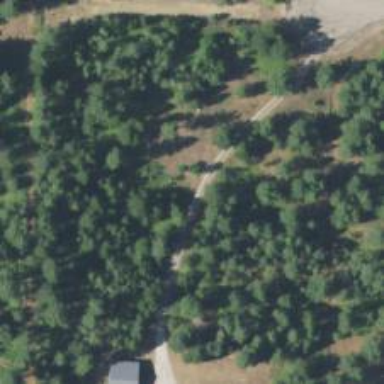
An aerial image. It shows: Driveway.